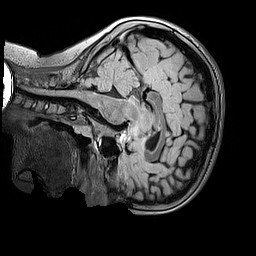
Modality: FLAIR
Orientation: sagittal
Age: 10
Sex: female
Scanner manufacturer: siemens
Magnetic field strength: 3 T
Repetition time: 5 s
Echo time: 0.388 s